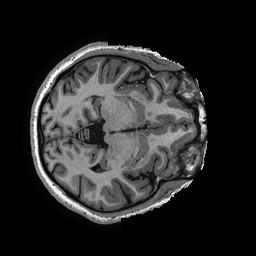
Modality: T1w
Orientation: axial
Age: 34
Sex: female
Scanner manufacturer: ge
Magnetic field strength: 3 T
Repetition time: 0.006952 s
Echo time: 0.00292 s